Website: lowes
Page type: billing-address
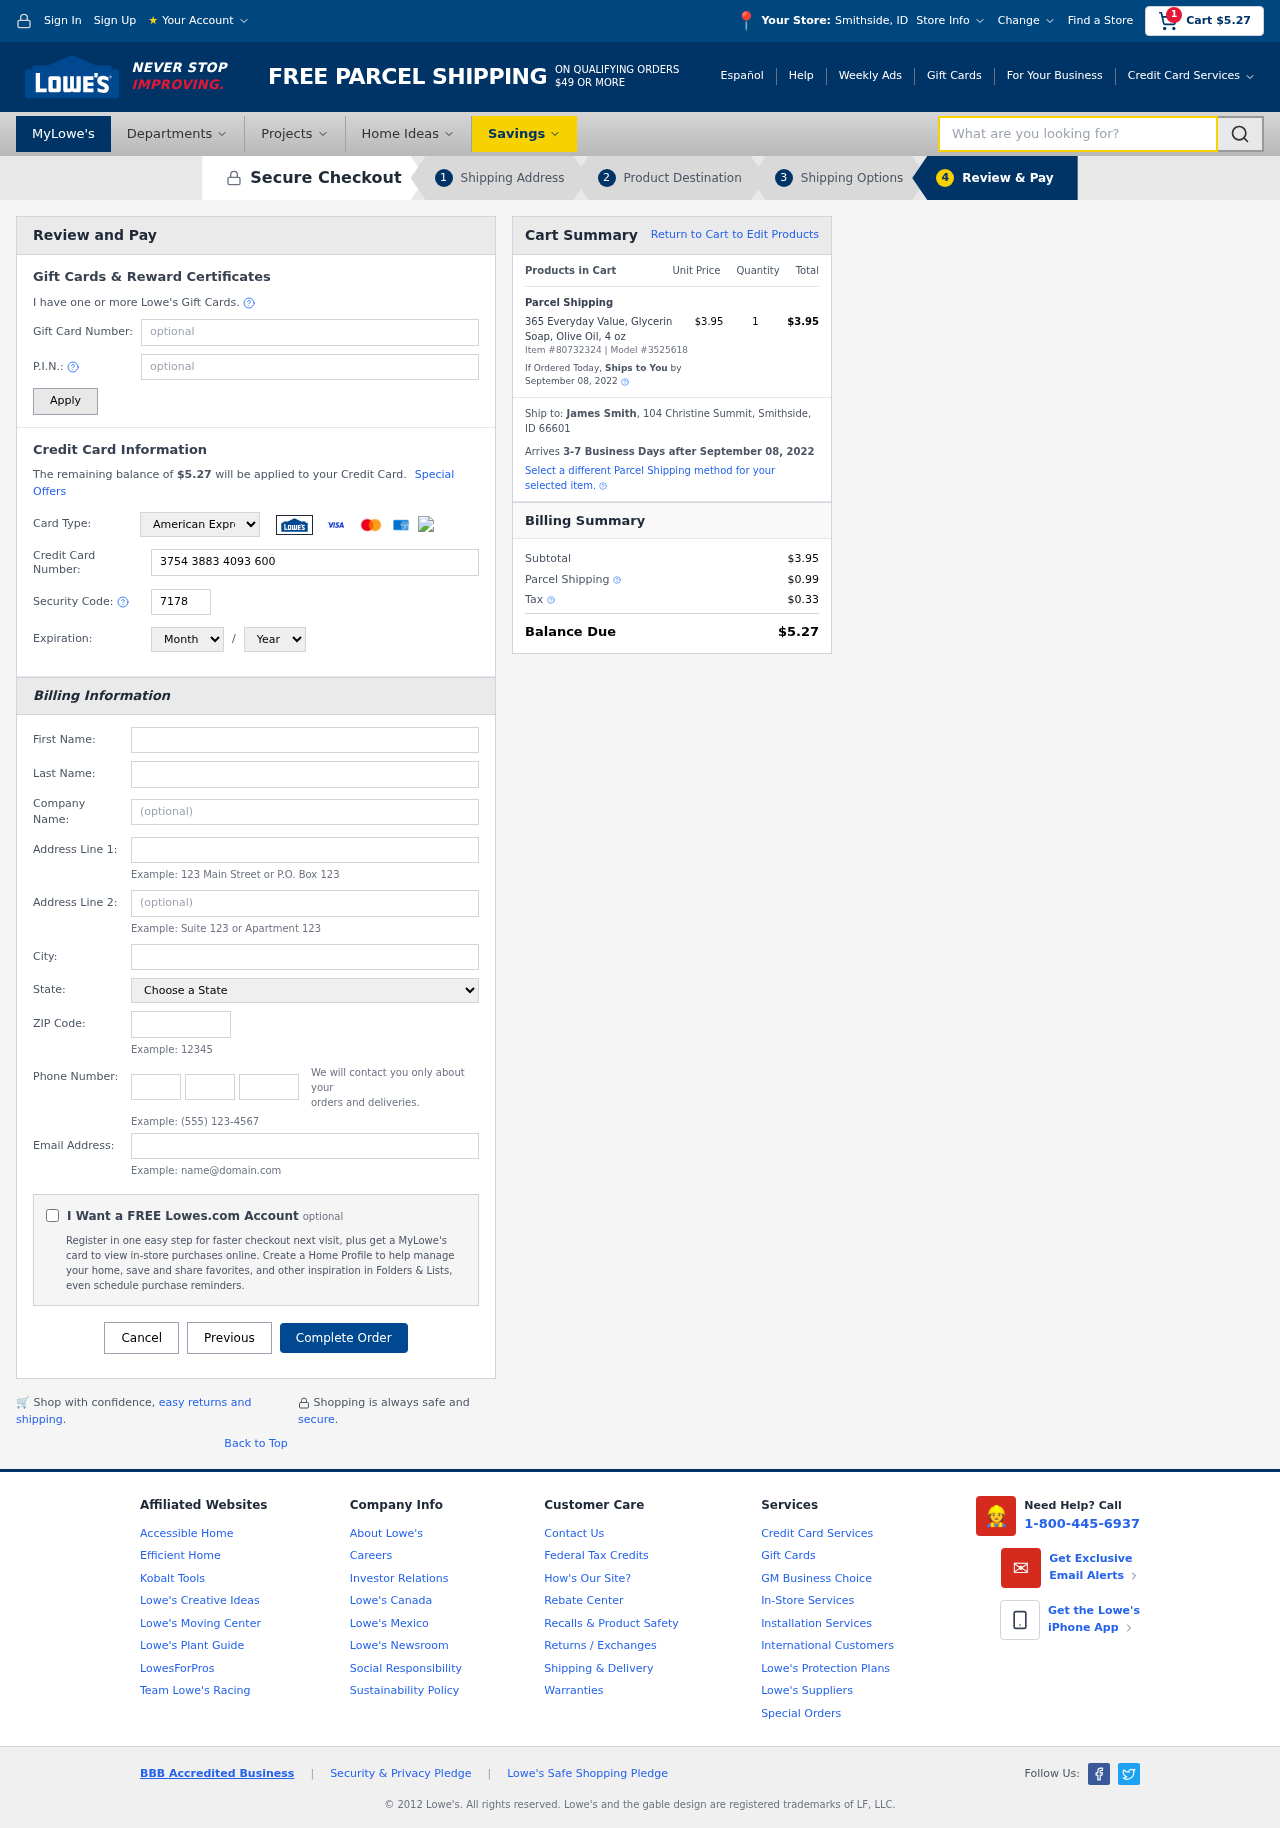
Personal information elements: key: PII_CARD_CVV
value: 7178
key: PII_CARD_EXPIRY_MONTH
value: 06
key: PII_CARD_EXPIRY_YEAR
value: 30
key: PII_CARD_NUMBER
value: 3754 3883 4093 600
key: PII_CARD_TYPE
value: American Express
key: PII_CITY
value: Smithside
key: PII_CITY_STATE
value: Smithside, ID
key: PII_COMPANY
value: Collins, Rich and Gardner
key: PII_EMAIL
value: james.smith@hotmail.com
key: PII_FIRSTNAME
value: James
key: PII_FULLNAME
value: James Smith
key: PII_LASTNAME
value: Smith
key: PII_PHONE_AREA
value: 987
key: PII_PHONE_PREFIX
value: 496
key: PII_PHONE_SUFFIX
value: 4797
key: PII_POSTCODE
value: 66601
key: PII_STATE
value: Idaho
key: PII_STREET
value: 104 Christine Summit
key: PII_STREET2
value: Apt. 219
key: PII_CITY_STATE_ZIP
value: Smithside, ID 66601
Product elements: key: PRODUCT1_NAME
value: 365 Everyday Value, Glycerin Soap, Olive Oil, 4 oz
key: PRODUCT1_PRICE
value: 3.95
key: PRODUCT1_QUANTITY
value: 1
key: PRODUCT_ITEM_NUMBER
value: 80732324
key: PRODUCT_MODEL_NUMBER
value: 3525618
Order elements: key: ORDER_SUBTOTAL
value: $5.27
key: ORDER_TOTAL
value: $5.27
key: ORDER_SHIPPING_DATE
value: September 08, 2022
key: ORDER_SUBTOTAL
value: $3.95
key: ORDER_DELIVERY_DATE
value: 3-7 Business Days after September 08, 2022
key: ORDER_SHIPPING_DATE2
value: September 08, 2022
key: ORDER_SUBTOTAL2
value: $3.95
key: ORDER_SHIPPING_COST
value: $0.99
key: ORDER_TAX
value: $0.33
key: ORDER_TOTAL2
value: $5.27
Search elements: key: HEADER_SEARCH
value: What are you looking for?